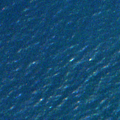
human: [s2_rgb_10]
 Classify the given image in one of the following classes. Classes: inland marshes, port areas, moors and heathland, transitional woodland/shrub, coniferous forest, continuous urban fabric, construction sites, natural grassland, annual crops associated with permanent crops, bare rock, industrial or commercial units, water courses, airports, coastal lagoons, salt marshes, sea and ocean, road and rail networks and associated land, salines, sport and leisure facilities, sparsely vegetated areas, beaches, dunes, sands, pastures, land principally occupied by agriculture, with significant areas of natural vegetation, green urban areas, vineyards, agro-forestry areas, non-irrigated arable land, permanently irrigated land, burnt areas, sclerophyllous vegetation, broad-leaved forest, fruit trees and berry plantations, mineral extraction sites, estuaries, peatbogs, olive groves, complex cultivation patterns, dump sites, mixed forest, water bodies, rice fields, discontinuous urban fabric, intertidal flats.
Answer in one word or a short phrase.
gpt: sea and ocean